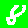
Digit: 8